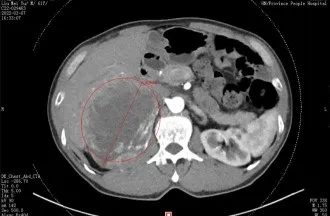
Preoperative abdominal CT and MRI. CT scan in arterial phase.
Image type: radiology (ct)